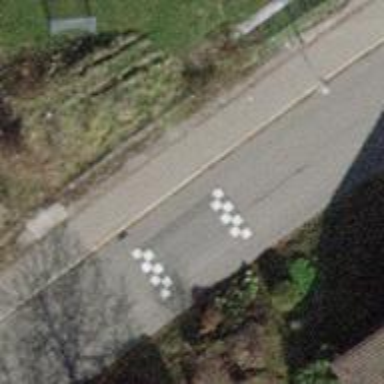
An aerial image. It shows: Traffic cushion.